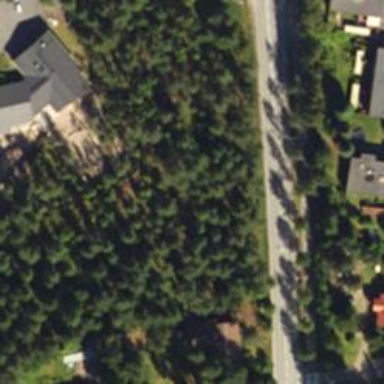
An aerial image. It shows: Path.